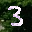
Label: 3